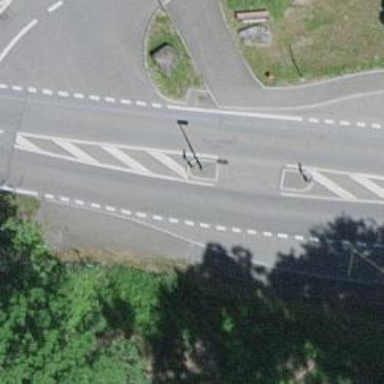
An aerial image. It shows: Zebra crossing on the road.